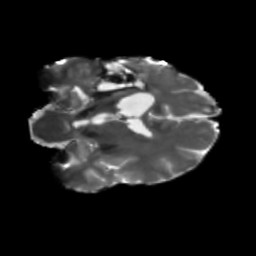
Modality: T2w
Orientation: coronal
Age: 42
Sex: male
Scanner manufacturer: siemens
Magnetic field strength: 3 T
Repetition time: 5.25 s
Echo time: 0.08 s